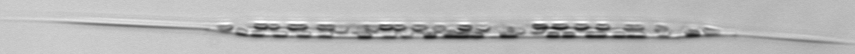
Label: Rhizosolenia